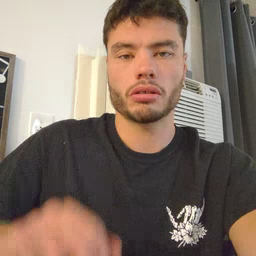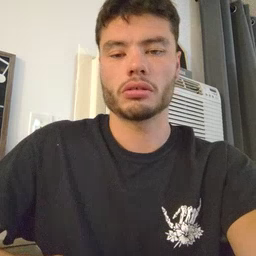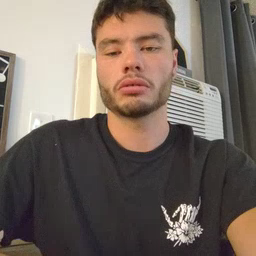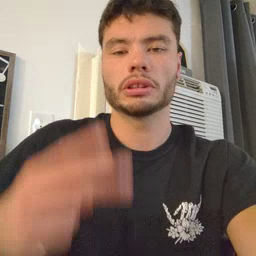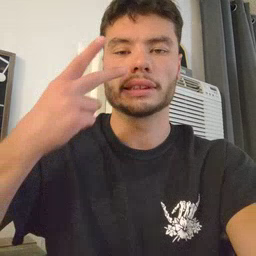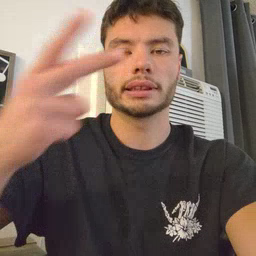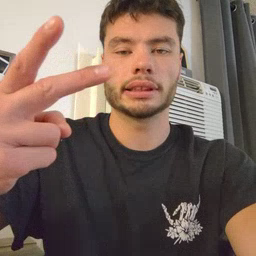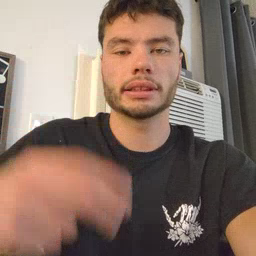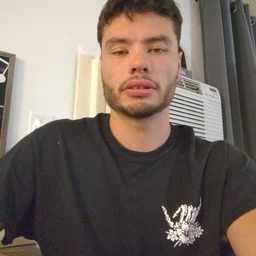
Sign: see